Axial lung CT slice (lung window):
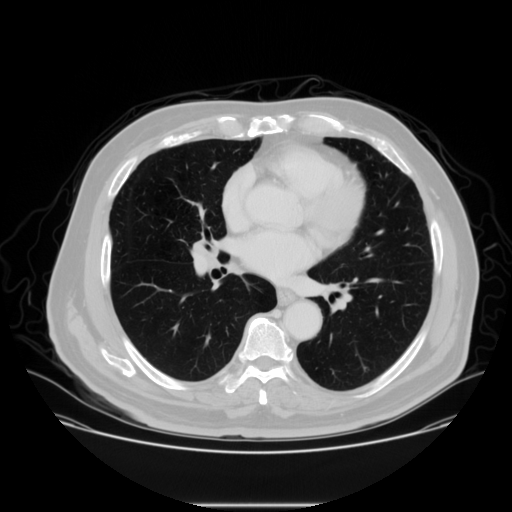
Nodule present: no